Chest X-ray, AP view. Patient: 43 years old, sex F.
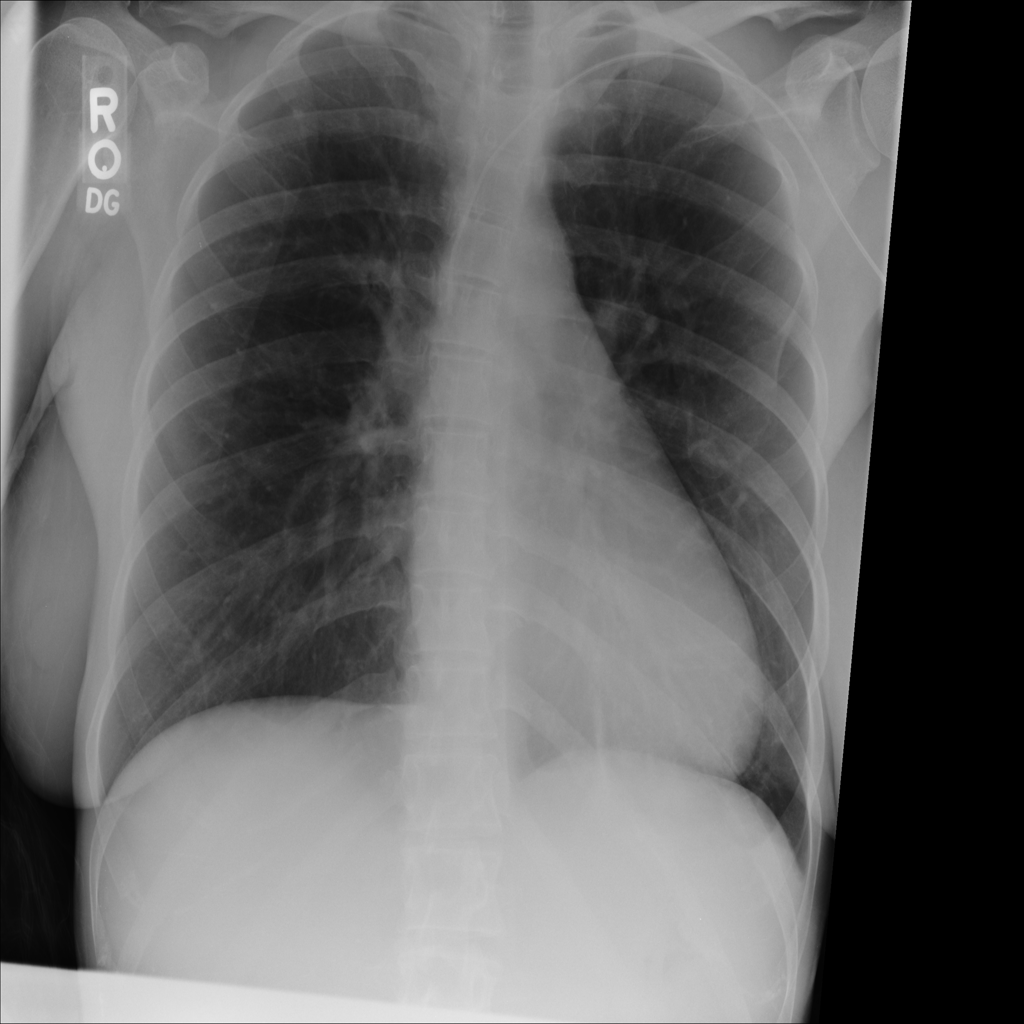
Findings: No Finding